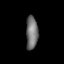
Tissue: prostate
Cell type: Myeloid cells
Senescence score: 0.3072
Nuclear area (px): 393
Mean DAPI intensity: 112.659